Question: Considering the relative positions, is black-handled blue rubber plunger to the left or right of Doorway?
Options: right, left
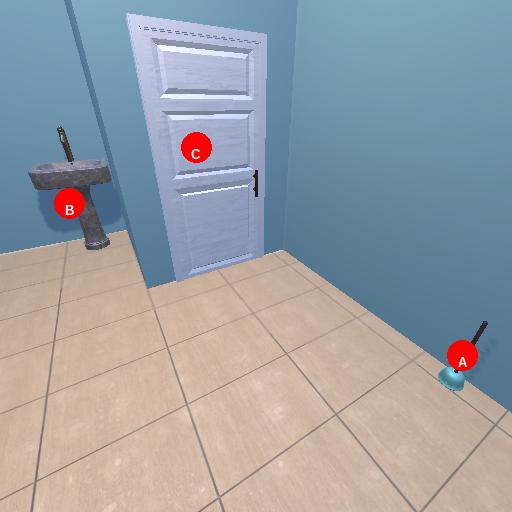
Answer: right